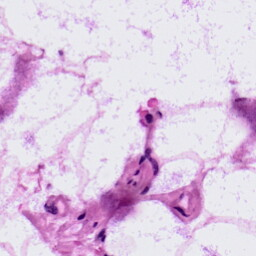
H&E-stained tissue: LymphNode